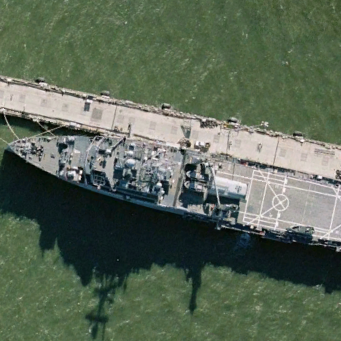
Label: combat